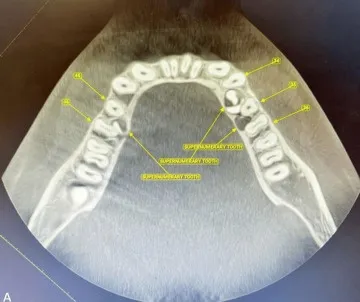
CBCT scan showing impacted teeth in respective arches. Axial view - mandible.
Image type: radiology (ct)